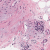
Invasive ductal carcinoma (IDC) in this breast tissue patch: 0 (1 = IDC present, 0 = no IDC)